Question: Im using the following code in JADE and I dont see the tabs text in the navigation bar,what can be the problem here,I try to play with the indentation without success I guess Im missing something basic.please assist
'''
html
head
title= title
link(rel="stylesheet", href="bootstrap.min.css")
link(rel='stylesheet', href='//cdnjs.cloudflare.com/ajax/libs/twitter-bootstrap/3.2.0/css/bootstrap-theme.min.css')
script(src='//cdnjs.cloudflare.com/ajax/libs/jquery/2.1.1/jquery.min.js')
body
div
nav.navbar.navbar-inverse.navbar-fixed-top(role='navigation')
.container
.navbar-header
button.navbar-toggle(data-toggle='collapse', data-target='#bs-example-navbar-collapse-1')
span.sronly
span.icon-bar
span.icon-bar
span.icon-bar
#bs-example-navbar-collapse-1.collapse.navbar-collapse
ul.nav.navbar-nav
li
a(href='/recipes/bbq') Tab1
li
a(href='/recipes/bbq') Tab2
div.container
block content
'''
here is js fiddle <URL>
This is the view ,I want to see tab1& tab2 in the navigation bar and put the arrival text in the gray area,how can I do that?
'''
html
head
title= title
link(rel="stylesheet", href="bootstrap.min.css")
link(rel='stylesheet', href='//cdnjs.cloudflare.com/ajax/libs/twitter-bootstrap/3.2.0/css/bootstrap-theme.min.css')
script(src='//cdnjs.cloudflare.com/ajax/libs/jquery/2.1.1/jquery.min.js')
body
div
nav.navbar.navbar-inverse.navbar-fixed-top(role='navigation')
.container
.navbar-header
button.navbar-toggle(data-toggle='collapse', data-target='#bs-example-navbar-collapse-1')
span.sronly
span.icon-bar
span.icon-bar
span.icon-bar
#bs-example-navbar-collapse-1.collapse.navbar-collapse
ul.nav.navbar-nav
li
a(href='/recipes/bbq') Tab1
li
a(href='/recipes/bbq') Tab2
div.container
block content
'''
This is the second file/view which I call in the url and put the arrival data in the page
extends layout
'''
block content
.jumbotron
h1= title
ul
each flight, index in arrivals
- landed = new Date(flight.actualArrive)
li= flight.number + ': ' + flight.origin + '-' + landed
'''
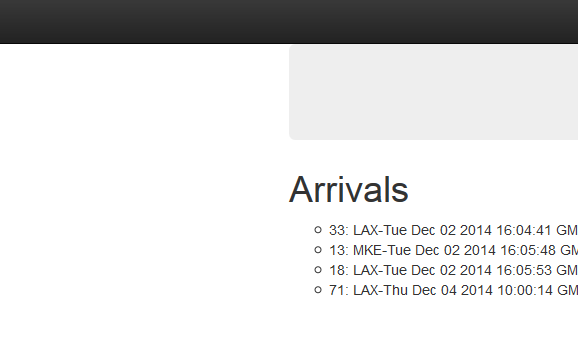
Answer: Three things:
1. Try using the same amount of indentation per level, for example a tab character or for example four spaces. The indentation between html and head is four characters, where its two characters between body and div. Keeping this consistent makes it more clear which element is a child of which parent.
2. The content shouldn't be part of the navigation. You can fix this by changing the indentation of the second last line, the div.container, by giving it the same level as the first div in the body. In your case 4 + 4 + 2 = 10 spaces should do it.
3. The block content should be a child of the div.container, as you want the content to be contained in the div.container. To do so give it four additional spaces of indentation like this: div.container
block content
4. The div.container should be a child of the nav element. Currently it exists on the same level. To fix this you need to give all lines after nav some additional indentation (except for the ones you fixed in 3. obviously).